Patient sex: M
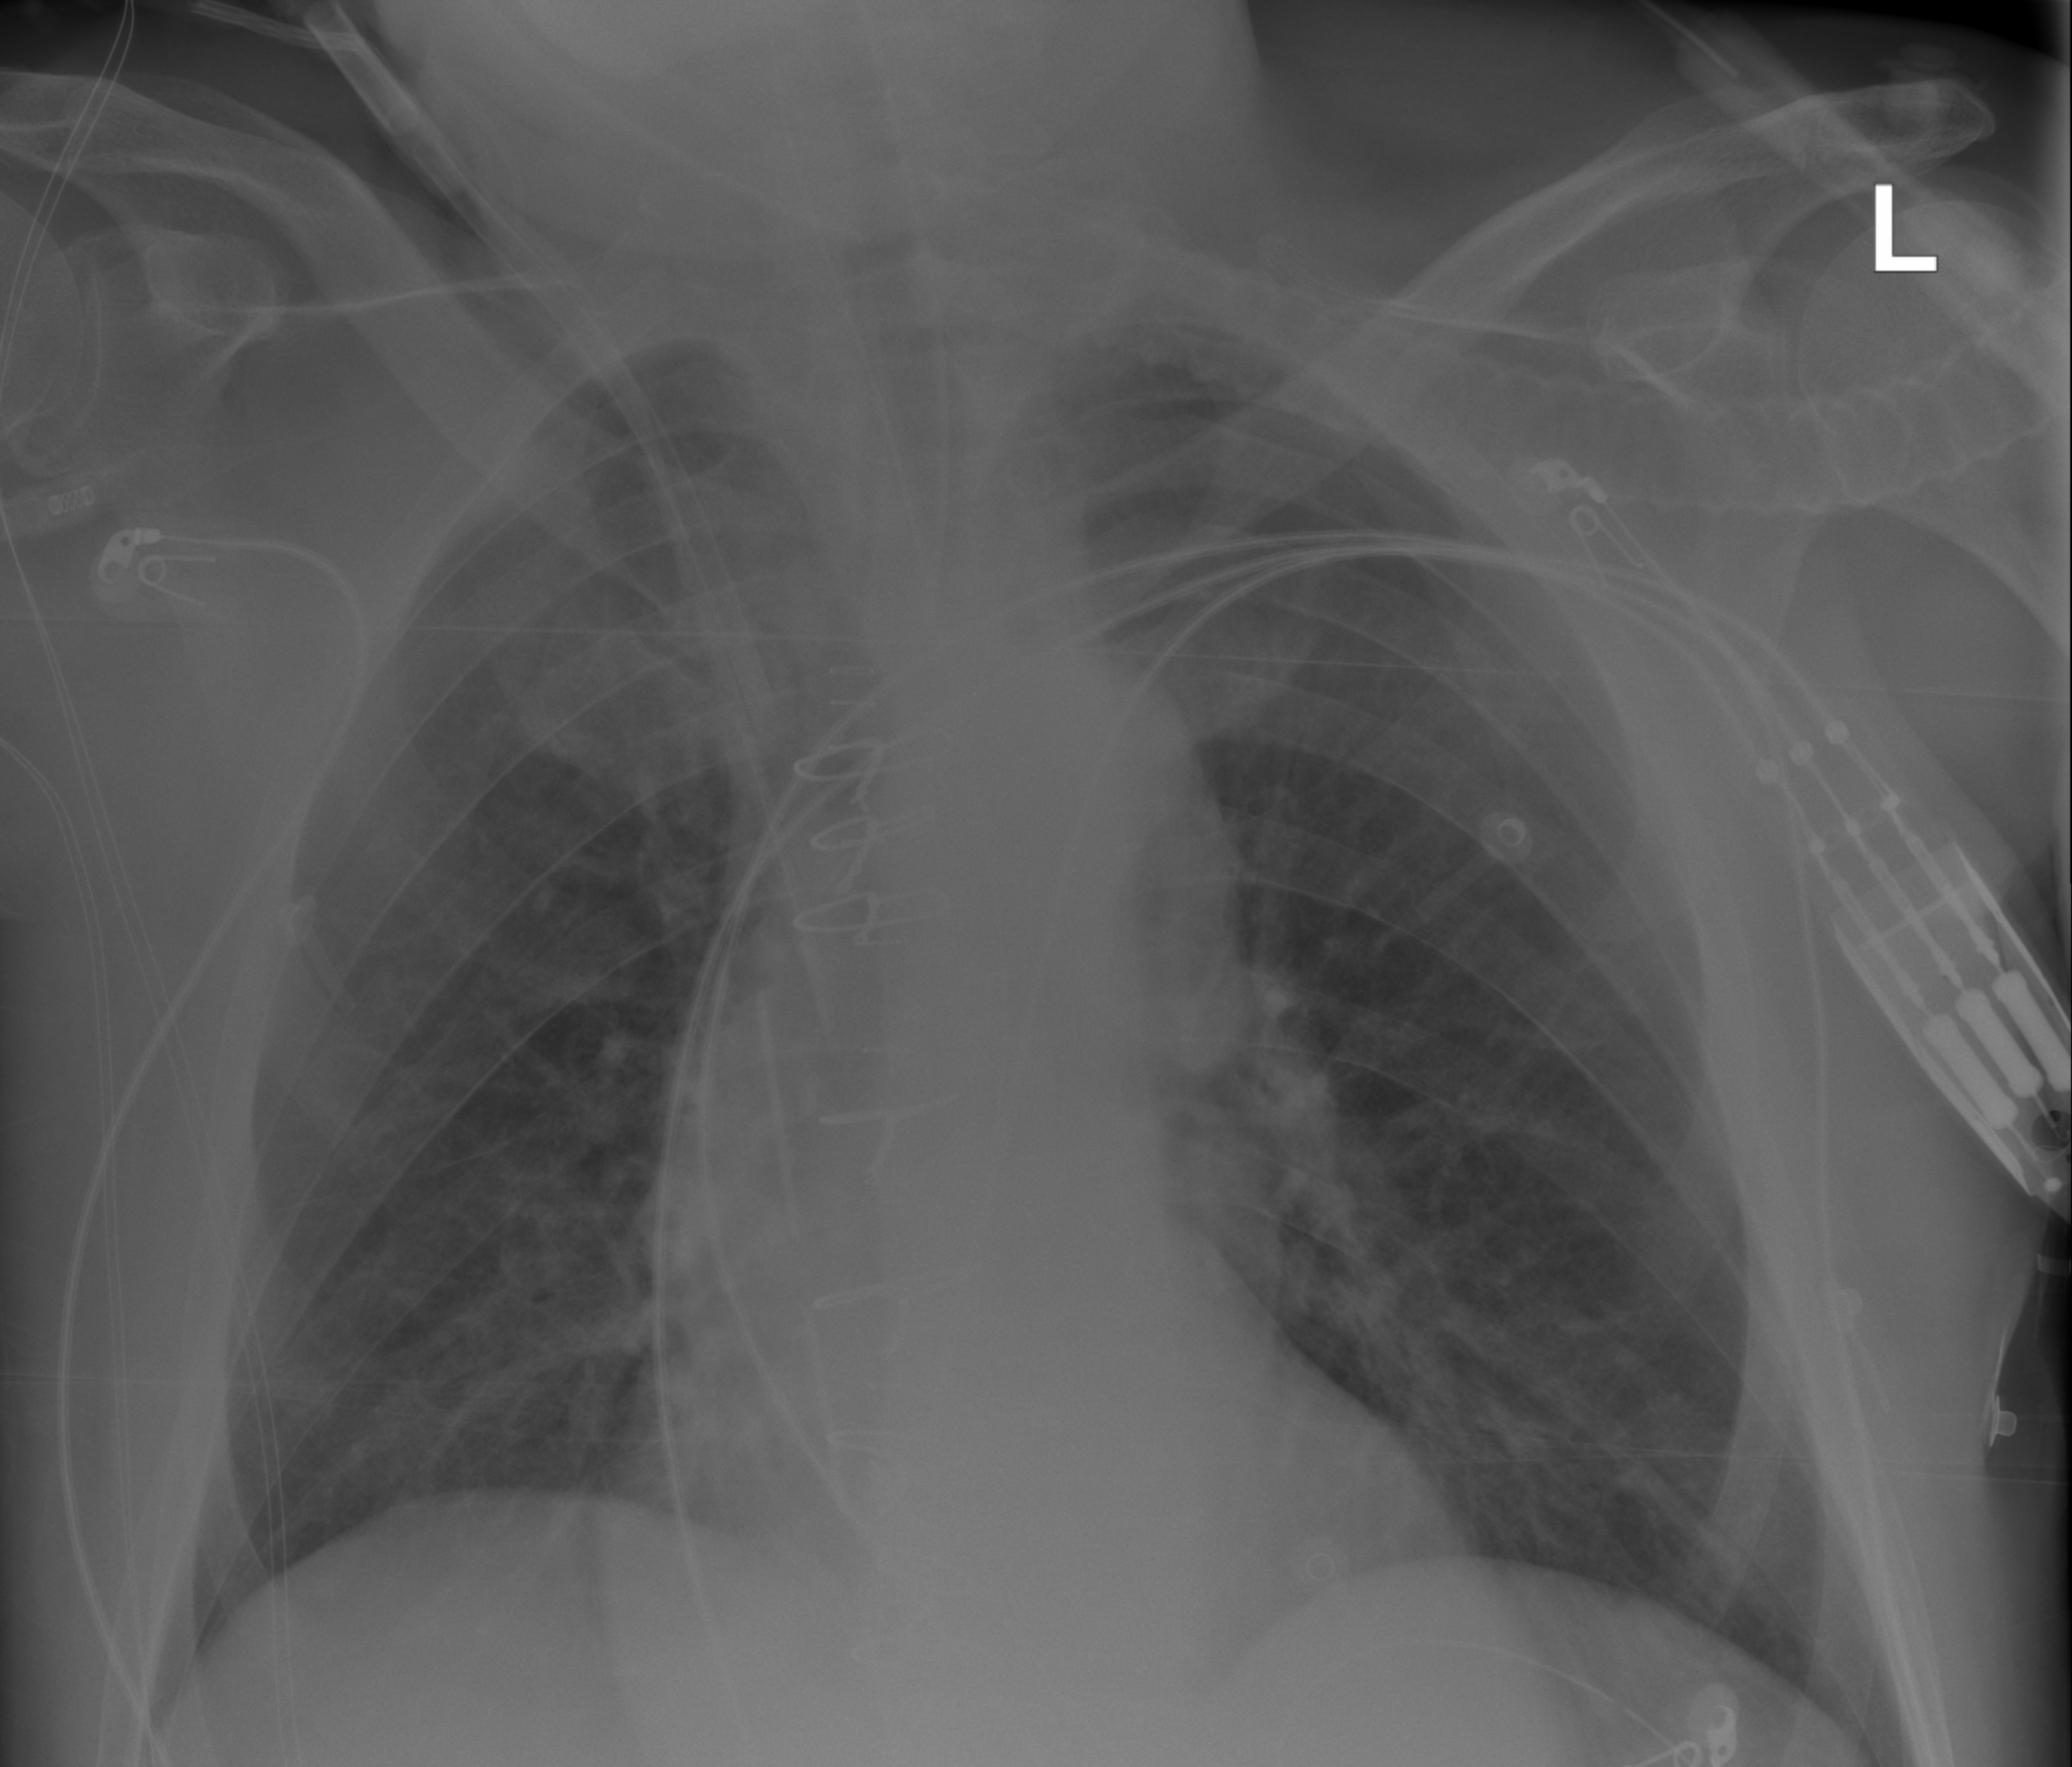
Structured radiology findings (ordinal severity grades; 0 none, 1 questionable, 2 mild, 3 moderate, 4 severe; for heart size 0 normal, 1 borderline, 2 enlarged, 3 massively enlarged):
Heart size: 0
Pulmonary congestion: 2
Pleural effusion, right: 0
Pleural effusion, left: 0
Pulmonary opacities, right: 0
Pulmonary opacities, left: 0
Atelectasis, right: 0
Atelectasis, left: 0